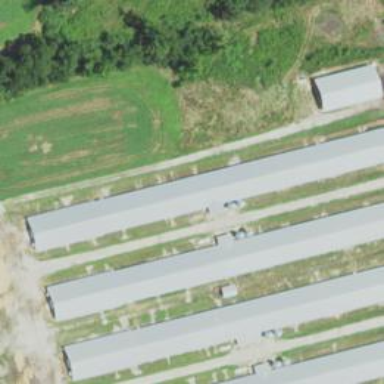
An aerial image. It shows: Farm auxiliary building.